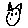
Label: cat